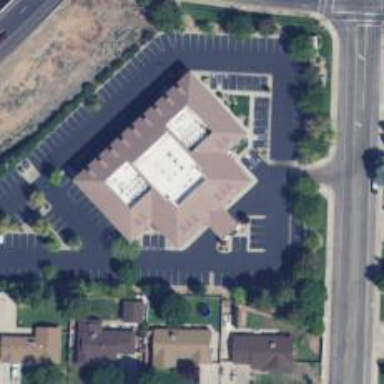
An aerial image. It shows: Healthcare clinic is depicted in the image.